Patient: sex F, age 31
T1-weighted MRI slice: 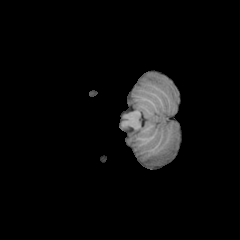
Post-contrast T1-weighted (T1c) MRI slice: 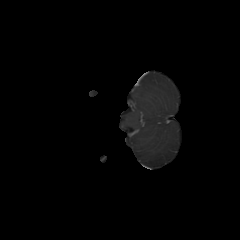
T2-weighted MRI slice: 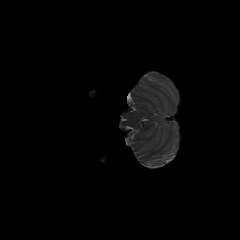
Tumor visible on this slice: no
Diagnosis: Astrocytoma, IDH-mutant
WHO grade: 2